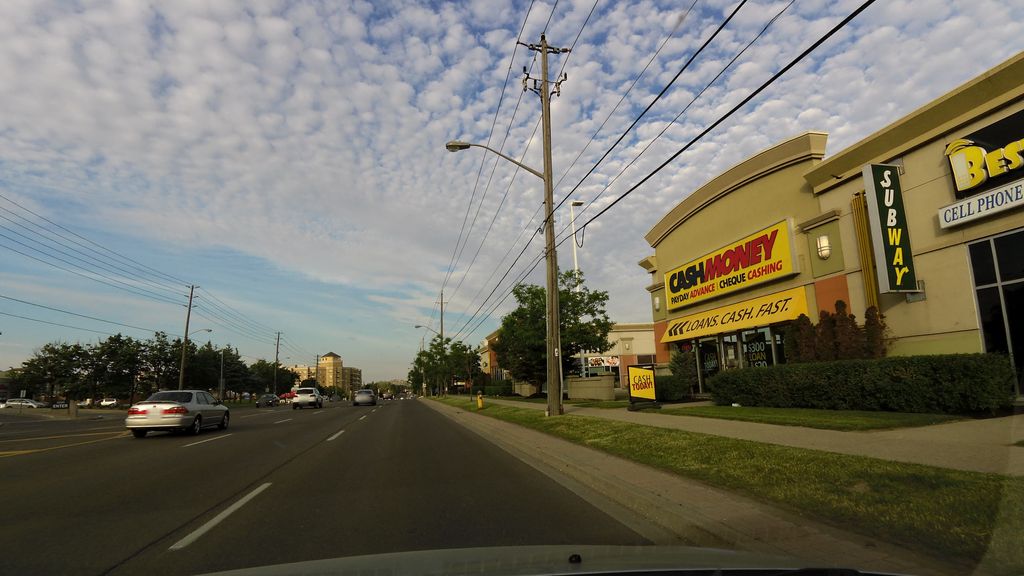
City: toronto